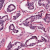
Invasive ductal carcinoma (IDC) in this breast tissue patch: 1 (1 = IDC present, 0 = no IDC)